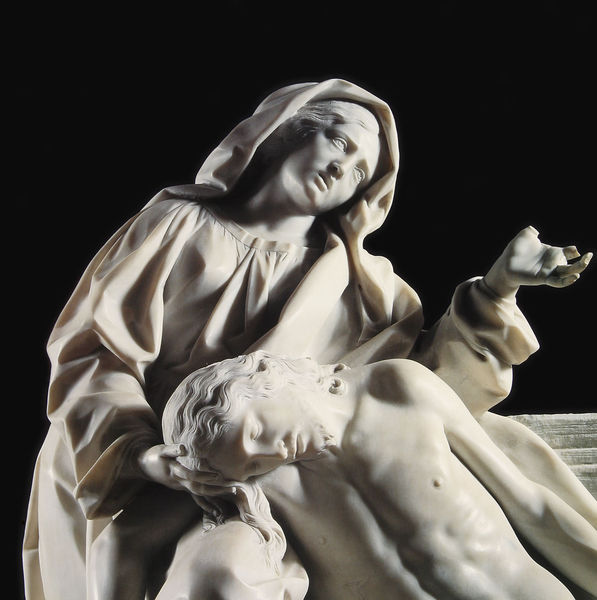
Titel: Pietà
Künstler: Antonio Montauti
Standort: Rom, S. Giovanni in Laterano (EU - I - Latium)
Schlagwörter: hand, kopf, mann, nackt, umhang, weiß, brust, finger, frau, haar, kleid, marmor, mund, nase, schwarz, stützen, blick, schleier, augen, falten, gesicht, stein, tod, trauer, gewand, haare, mutter, kinn, locken, skulptur, statue, liegen, kopftuch, büste, plastik, junge, oberkörper, nakt, weinen, beten, rom, christus, jesus, kreuzabnahme, pieta, hilfe, leid, heilig, maria, betend, beweinung, jesu, sohn, auferstehung, klagen, kapuze, verzweifelt, muter, michelangelo, bedeckung, aufblicken, ann, statu, bittgebet, finder ab